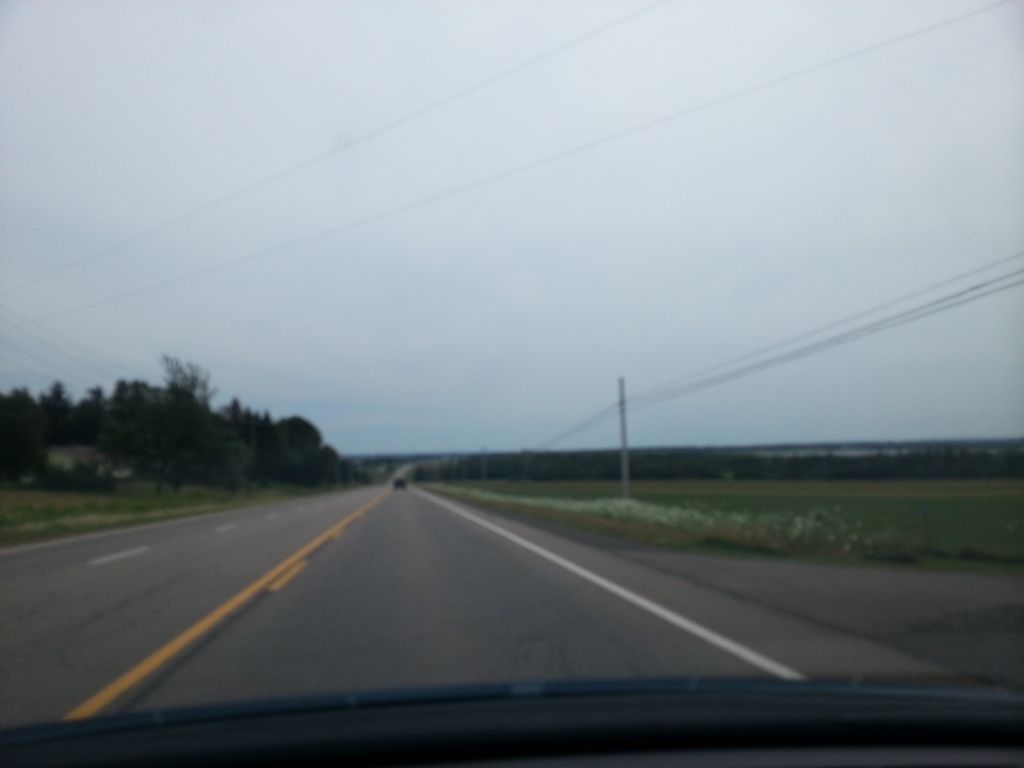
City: charlottetown